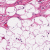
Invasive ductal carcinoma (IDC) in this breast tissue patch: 0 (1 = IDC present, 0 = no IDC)